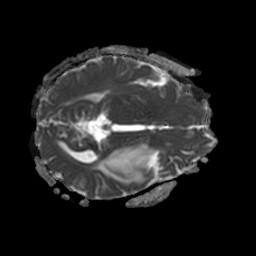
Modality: ADC
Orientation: axial
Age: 34
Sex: male
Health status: ill
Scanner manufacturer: philips
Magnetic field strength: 3 T
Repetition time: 3.8 s
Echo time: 0.09 s